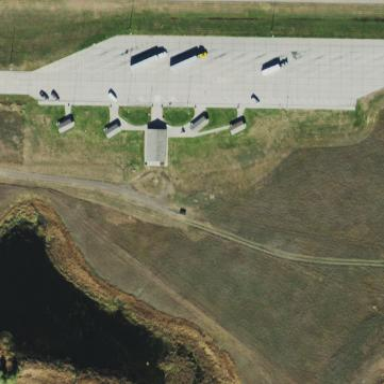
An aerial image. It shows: Rest area on the road.